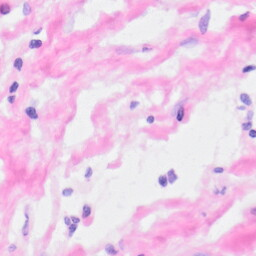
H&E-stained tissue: Kidney